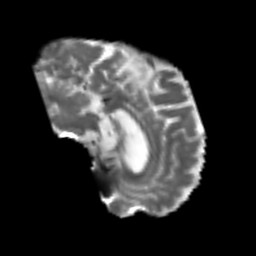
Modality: T2w
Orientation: sagittal
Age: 52
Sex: male
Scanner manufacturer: siemens
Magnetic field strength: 3 T
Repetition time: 4.987 s
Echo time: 0.0792 s